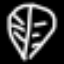
Label: leaf